Question: I'm trying to inline java method using eclipse jdt/ast.
For example, I'd like to make this code
'''
class Hello {
static void hello() {
System.out.println("hello");
}
public static void main(String[] args) {
hello();
System.out.println("z");
hello();
System.out.println("h");
hello();
}
}
'''
into this.
'''
class Hello {
public static void main(String[] args) {
System.out.println("hello");
System.out.println("z");
System.out.println("hello");
System.out.println("h");
System.out.println("hello");
}
}
'''
I could get the body block of hello() method stored in 'Block bl'.
I also have the body block of main() method stored in 'Block block', and I could delete hello(); 'ExpressionStatement's in the block.
Then, I need to insert the 'Block bl' to where the 'hello();' is invoked.
I tried
'''
block.statements().add(position, bl.getAST());
'''
and
'''
block.statements().add(position, bl);
'''
where 'position' is the location of 'hello()' method in statements(), but both of them raises an error.
What might be wrong? As 'Block' is 'Statement', I guess one can insert 'Block' in 'Block#statements()'.

# ADDED
Based on sevenforce answer, I could get the block inserted, but I have the '{' and '}' included.
'''
class Hello {
public static void main(String[] args) {
{
System.out.println("hello");
}
System.out.println("z");
{
System.out.println("hello");
}
System.out.println("h");
{
System.out.println("hello");
}
}
}
'''
Is there any way to remove them?
## ADDED2
With this code:
'''
ASTNode singleStmt = (ASTNode) bl.statements().get(0);
block.statements().add(position, ASTNode.copySubtree(bl.getAST(), singleStmt));
'''
It shows only the first statement in 'hello()' method. For example, with
'''
static void hello() {
System.out.println("hello");
System.out.println("hello2");
}
'''
I have only 'System.out.println("hello");' inlined.
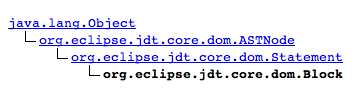
Answer: There are several reasons for 'add' throwing an exception.
Normally the specific exception should give you a hint. E.g. the node to be added must be in the same 'AST'.
In your case I'd guess, that you attempt to add the same 'block' object, which is already used in the 'MethodDeclaration' node of 'hello()' and each node is allowed to have just one parent.
A possible solution to that is copying the node:
'''
block.statements().add(position, ASTNode.copySubtree(bl.getAST(), bl));
'''
---
For extracting single statements the following should work:
'''
ASTNode singleStmt = (ASTNode) bl.statements().get(0);
block.statements().add(position, ASTNode.copySubtree(bl.getAST(), singleStmt));
'''
---
To add all statements from the block you can just loop over:
'''
for (int i = 0; i < bl.statements().size(); i++) {
ASTNode singleStmt = (ASTNode) bl.statements().get(i);
block.statements().add(position + i,
ASTNode.copySubtree(bl.getAST(), singleStmt));
}
'''